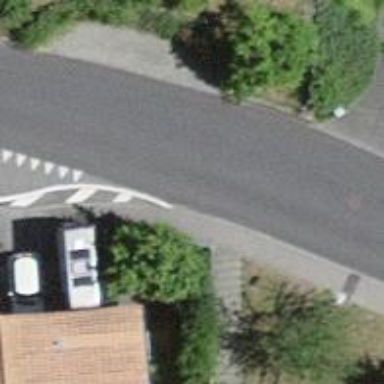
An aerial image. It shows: Paved steps.